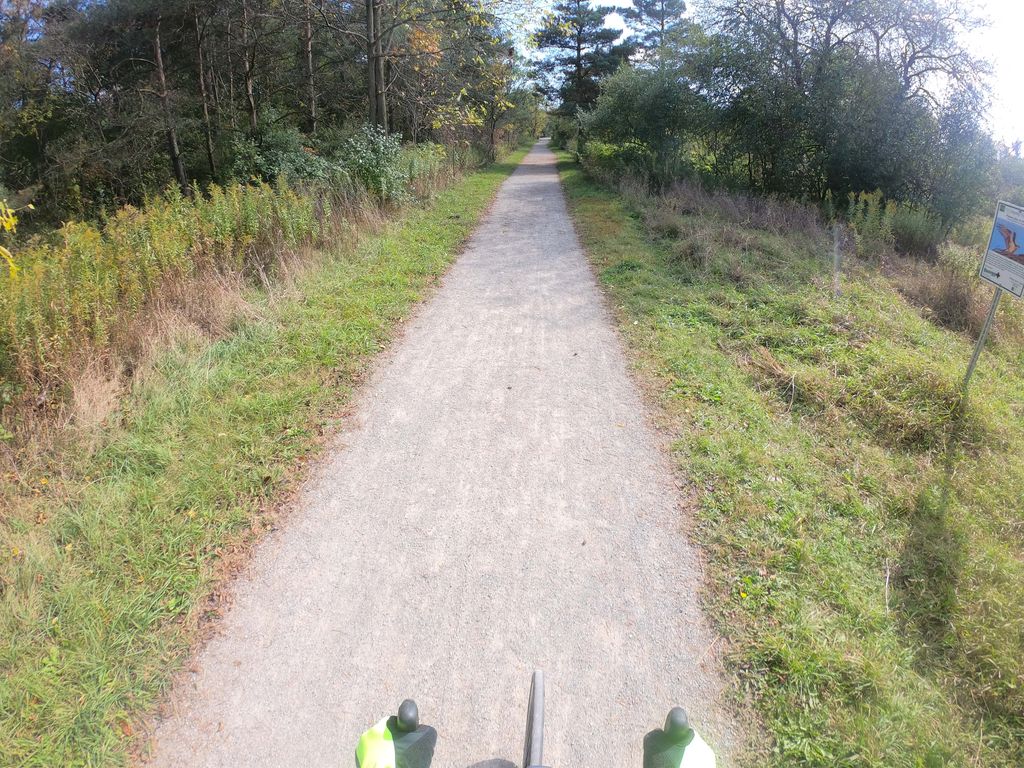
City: kitchener-waterloo